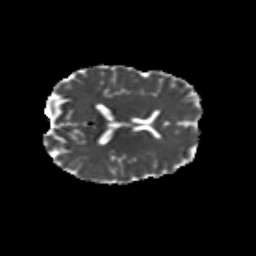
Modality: MD
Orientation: axial
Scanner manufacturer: siemens
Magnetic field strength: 3 T
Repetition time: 9.2 s
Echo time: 0.084 s